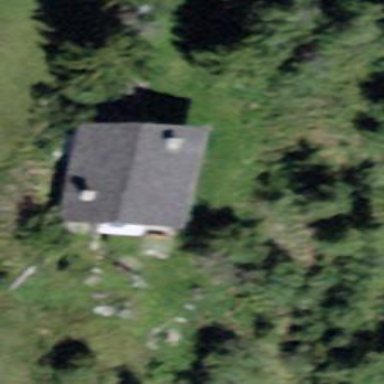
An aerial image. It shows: Gabled house with grey roof.